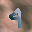
Label: 4